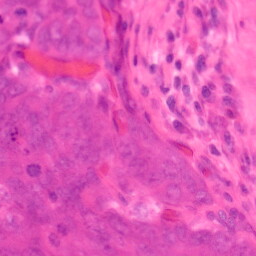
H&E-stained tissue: Colon